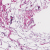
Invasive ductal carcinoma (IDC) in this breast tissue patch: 0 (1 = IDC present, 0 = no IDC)